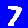
Digit: 7